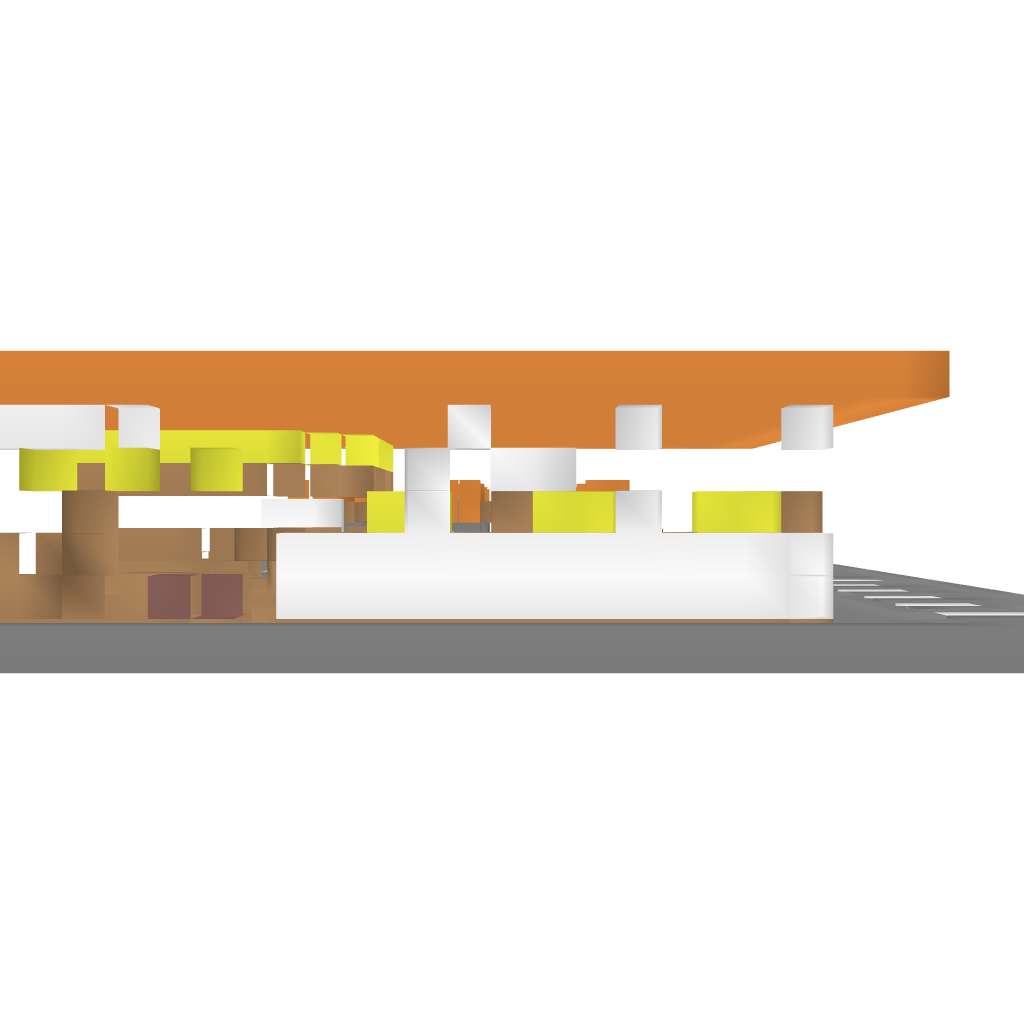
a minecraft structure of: GasStation bad low quality